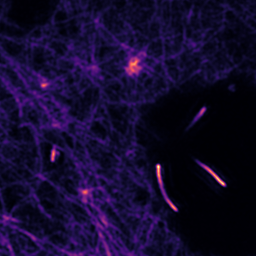
Label: Super-resolution F-actin image